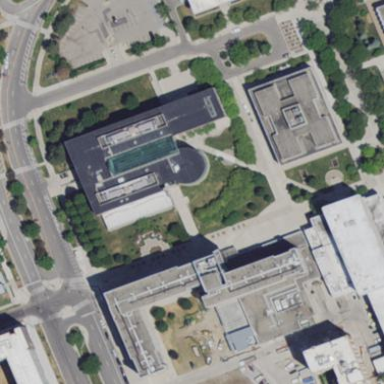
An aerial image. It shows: View of university building.